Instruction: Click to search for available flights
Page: home
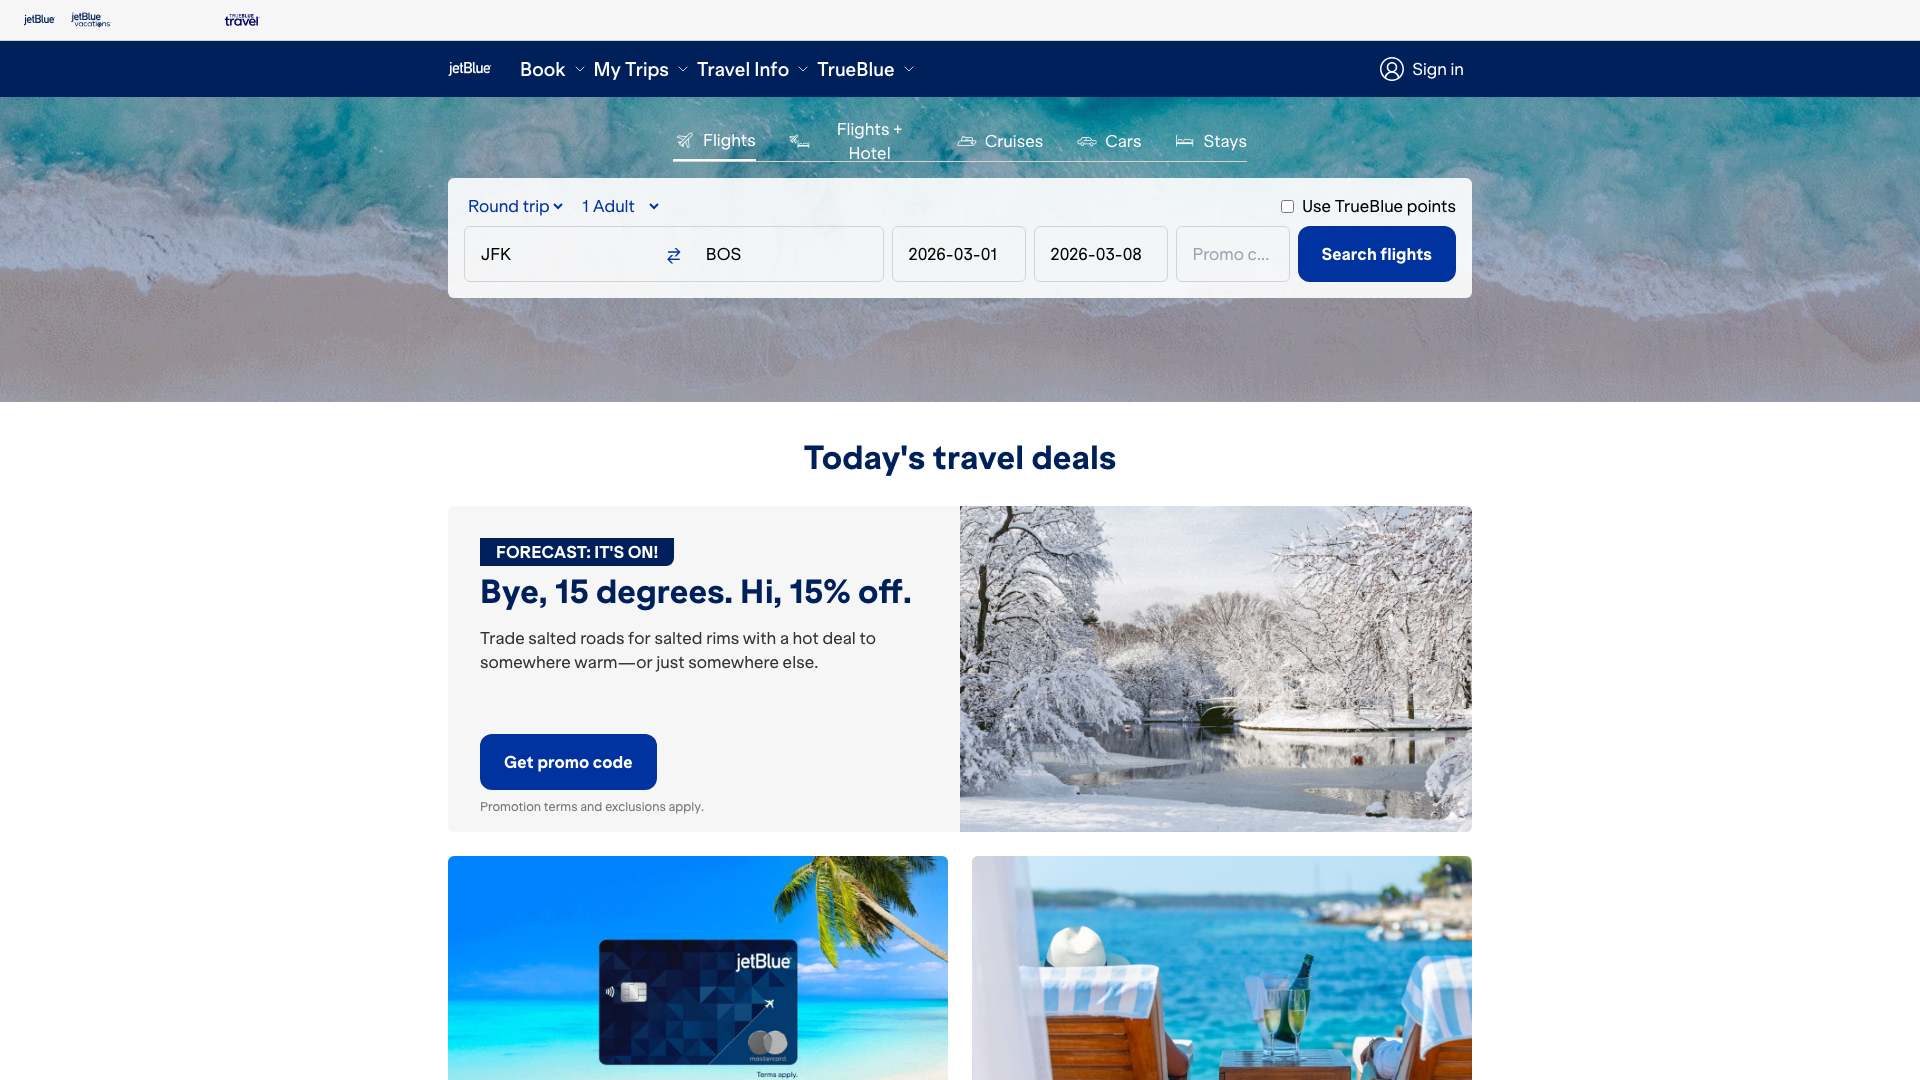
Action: click